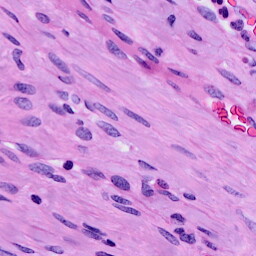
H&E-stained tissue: Cervix